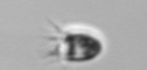
Label: Balanion